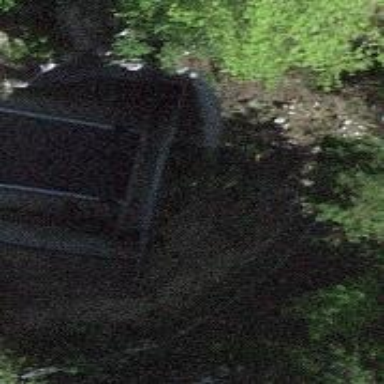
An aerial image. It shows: Secondary road passing through tunnel with asphalt surface.